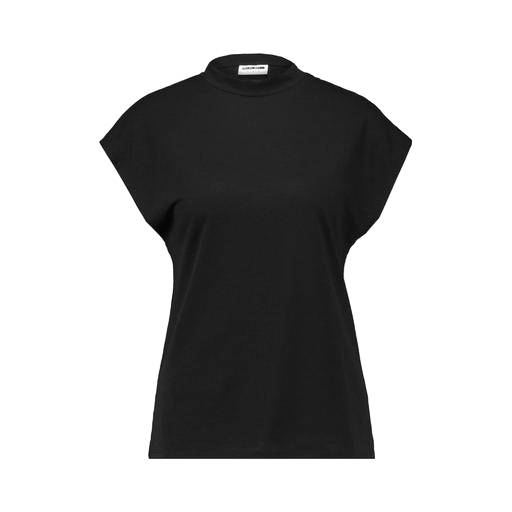
black cap-sleeve t-shirt, cap-sleeve tee, high-neck ribbed-jersey t-shirt, white background